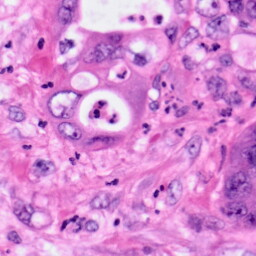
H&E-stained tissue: Pancreatic